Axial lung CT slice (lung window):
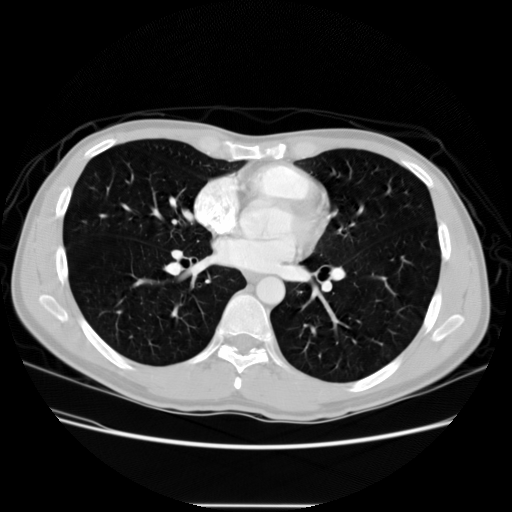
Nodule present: no